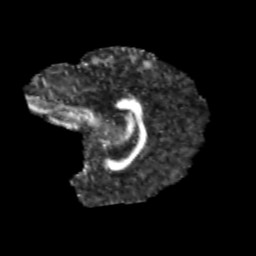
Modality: FA
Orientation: sagittal
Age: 12
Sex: female
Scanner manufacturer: siemens
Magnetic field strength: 3 T
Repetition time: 3.8 s
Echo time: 0.07 s